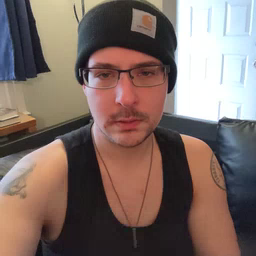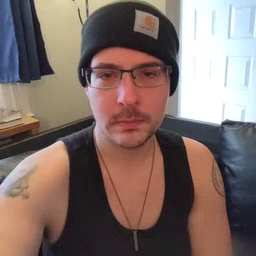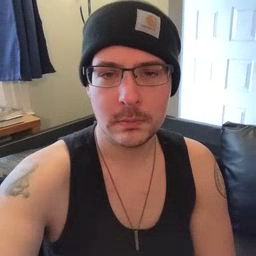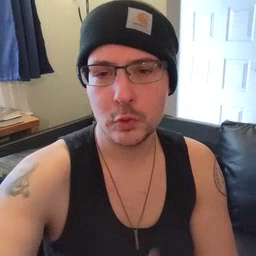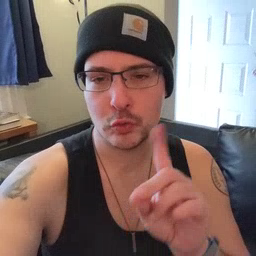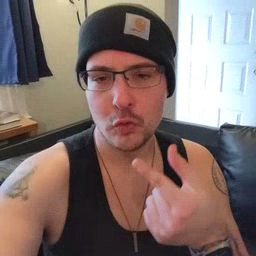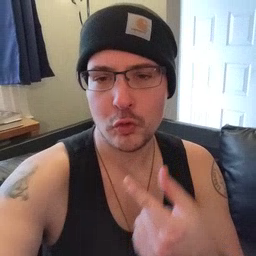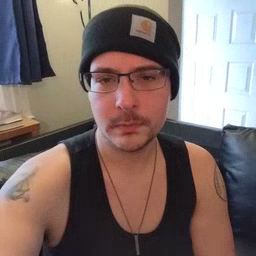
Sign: dog